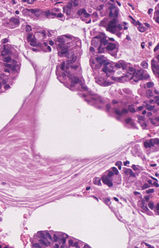
Tumor epithelial tissue: yes
Tumor-associated stroma tissue: yes
Normal tissue: no